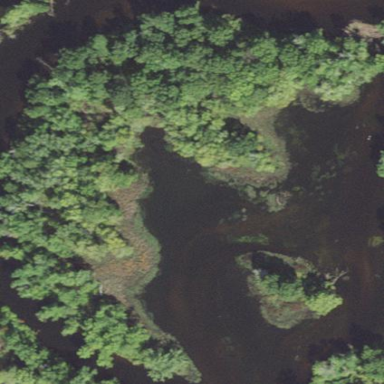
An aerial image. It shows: Nature reserve islet within woodland area.